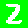
Digit: 2